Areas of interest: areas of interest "Shenzhen Pengfeng Aoxing Automobile Co., Ltd."
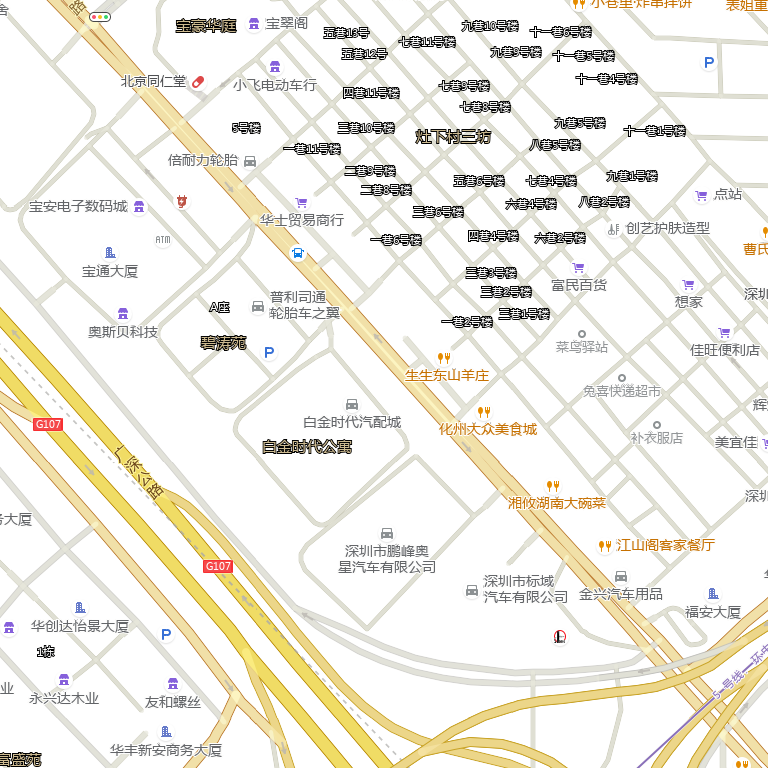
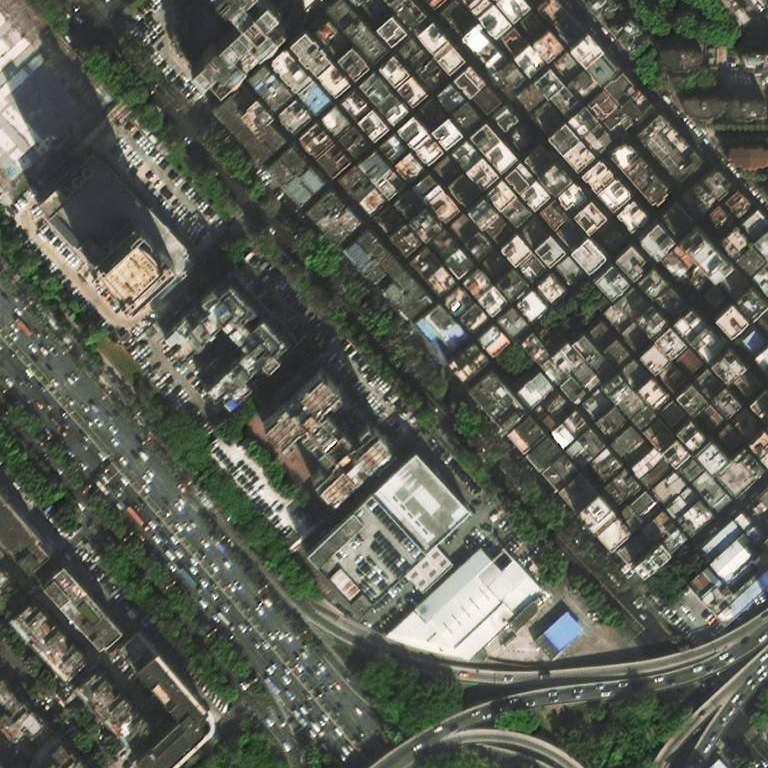